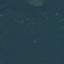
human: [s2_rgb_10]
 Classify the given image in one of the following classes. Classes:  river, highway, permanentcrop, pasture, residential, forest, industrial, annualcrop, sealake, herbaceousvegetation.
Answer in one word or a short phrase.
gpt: Forest